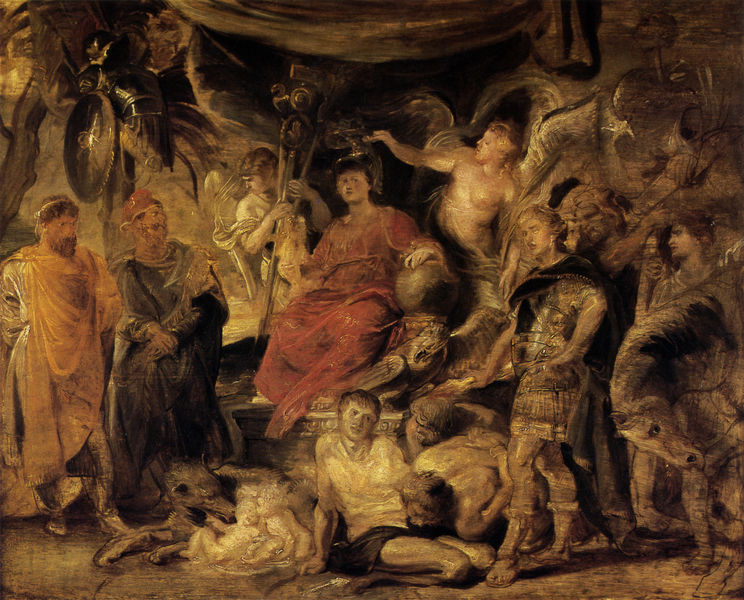
Titel: The Triumph of Rome, Der Triumph Roms
Künstler: Peter Paul Rubens
Standort: Den Haag
Institution: Königliches Gemäldekabinett Mauritshuis
Schlagwörter: adler, baum, flügel, gemälde, gruppe, kopf, körper, mann, nackt, rubens, schatten, weiß, wolf, frauen, gelb, menschen, ocker, sitzen, braun, brust, frau, geste, hut, kleid, licht, männer, orange, schwarz, skizze, szene, zeichnung, ölbild, hund, hunde, rot, tiere, leute, bart, blond, diener, geschichte, historie, inkarnat, stehen, gesten, instrument, vorhang, öl, baumstamm, boden, gewand, pose, kind, personen, krone, locken, rosa, kinder, pferd, pferde, engel, liegen, stab, studie, tribüne, figuren, ölgemälde, gefolge, könig, soldaten, thron, junge, zeigen, fleisch, posen, schild, tusche, antike, knabe, kohle, waffen, soldat, helm, herrscher, allegorie, göttin, ritter, rüstung, rom, diffus, verschwommen, nimbus, griechen, toga, krieger, krönung, tonig, griechenland, baldachin, lanzen, baüme, königin, speere, roß, szepter, zelt, lager, dekadent, rpt, rüstungen, togen, ölstudie, thronen, genius, thronsessel, knappe, säuglinge, dekadenz, sthen, heikigenschein, maria theresia, betteler, pferd soldaten